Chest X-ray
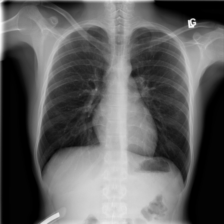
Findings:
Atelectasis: negative
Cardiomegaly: negative
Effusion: negative
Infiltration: negative
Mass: negative
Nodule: negative
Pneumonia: negative
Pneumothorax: negative
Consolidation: negative
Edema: negative
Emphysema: negative
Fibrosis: negative
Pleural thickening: negative
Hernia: negative